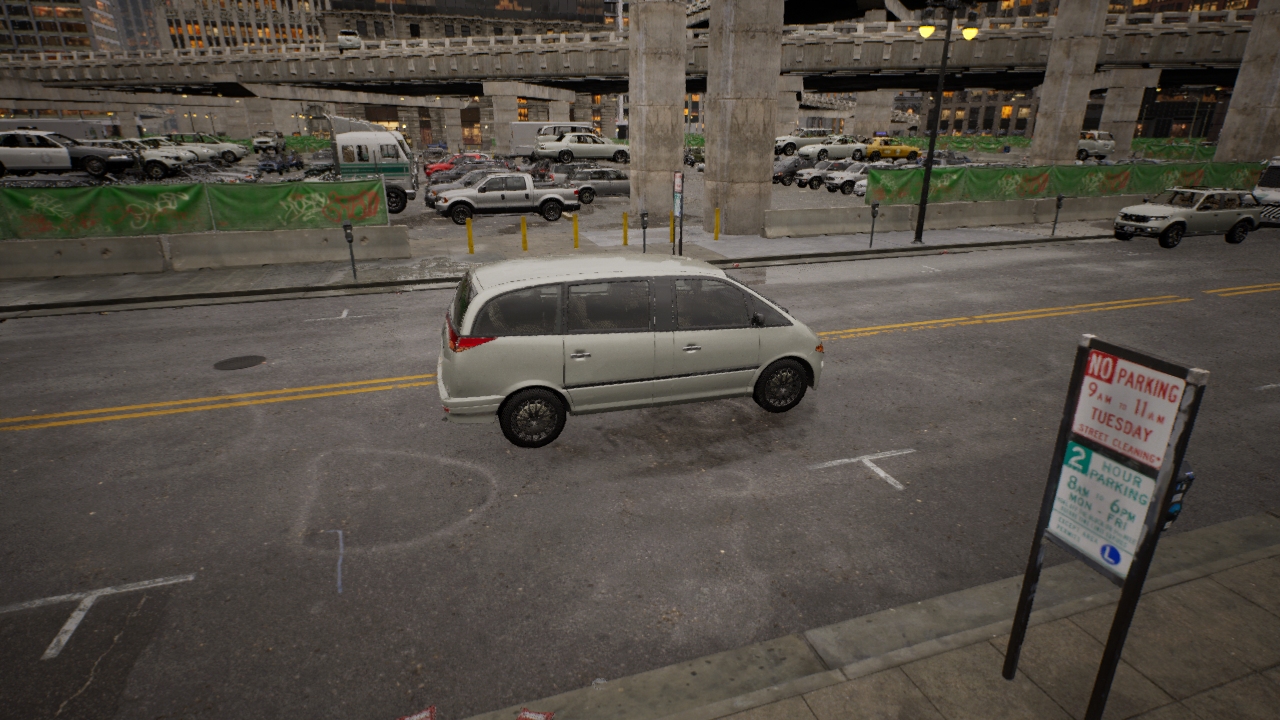
Venue: downtown
Lighting: golden hour
Vehicle rig: minivan